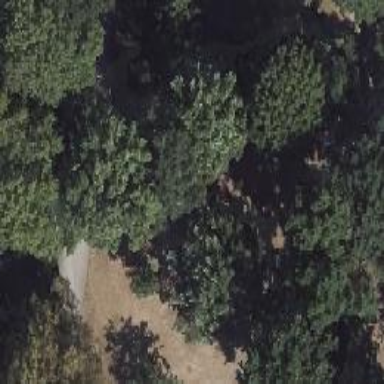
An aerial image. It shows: Broadleaved deciduous tree located in park.